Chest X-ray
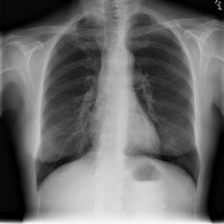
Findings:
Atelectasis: negative
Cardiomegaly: negative
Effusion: negative
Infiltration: negative
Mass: negative
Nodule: negative
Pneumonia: negative
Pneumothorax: negative
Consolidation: negative
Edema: negative
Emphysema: negative
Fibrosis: negative
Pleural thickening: negative
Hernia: negative